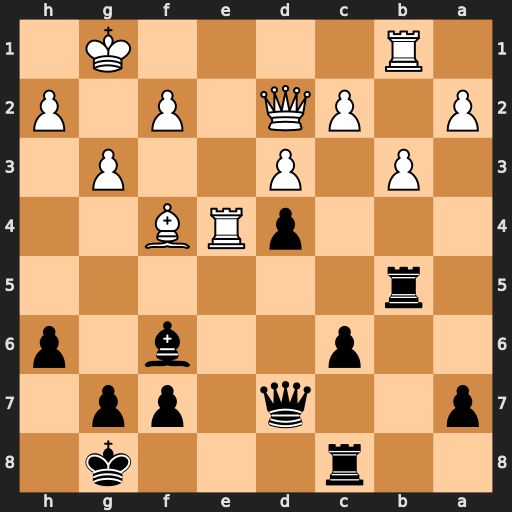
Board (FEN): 2r3k1/p2q1pp1/2p2b1p/1r6/3pRB2/1P1P2P1/P1PQ1P1P/1R4K1
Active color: b
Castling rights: -
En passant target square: -
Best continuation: g5 Rbe1 gxf4